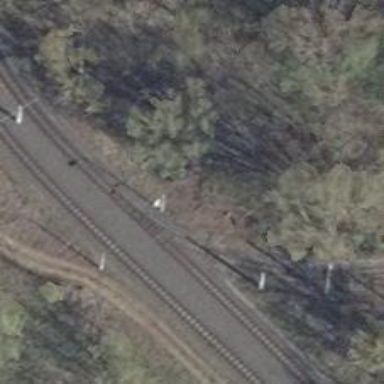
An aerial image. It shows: Railway switch with the turnout side on the left.